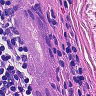
Metastatic tissue present: yes